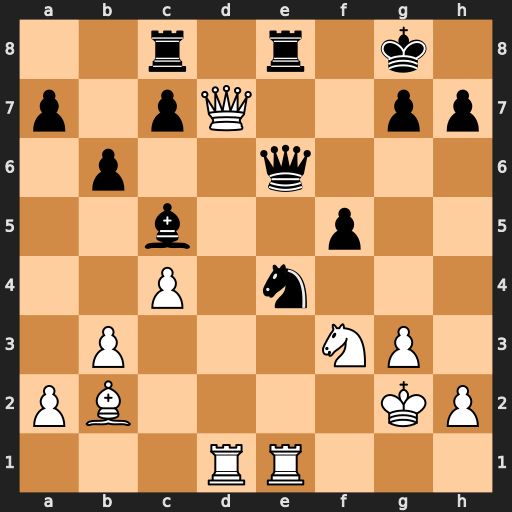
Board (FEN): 2r1r1k1/p1pQ2pp/1p2q3/2b2p2/2P1n3/1P3NP1/PB4KP/3RR3
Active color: w
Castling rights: -
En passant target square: -
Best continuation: Qxg7#